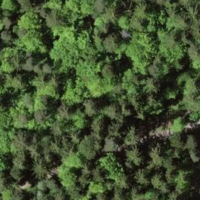
EUNIS habitat code: 44
Species observed at this site:
Angelica sylvestris